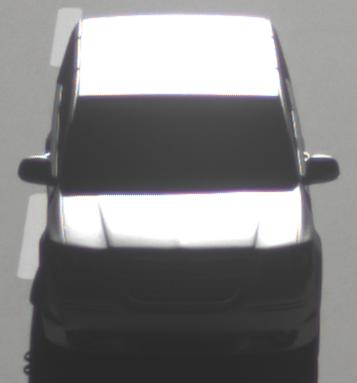
Make: Chrysler
Model: Grand Voyager 3.8
Detailed model: Grand Voyager
Model produced from: 2008/03
Model produced until: 2010/12
Doors: 5
Color: white
Road condition: dry road
Daytime: morning or afternoon
Contrast: high contrast